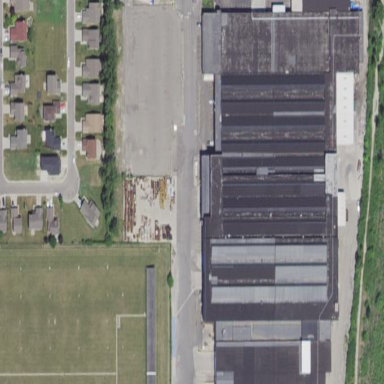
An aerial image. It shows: Industrial area dedicated to steelmaking.